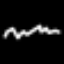
Label: squiggle